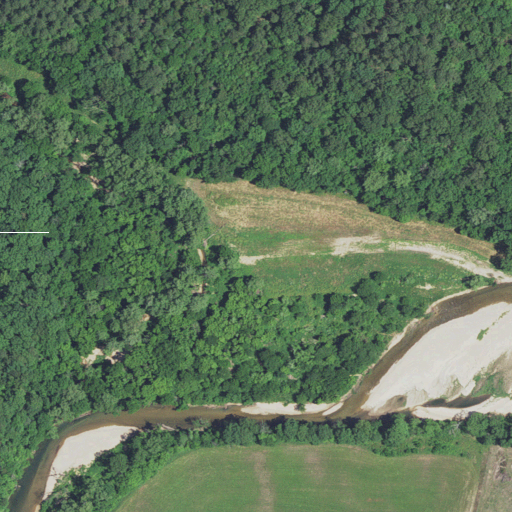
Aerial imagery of valley in Missouri named Creasy Hollow containing deciduous forest, pasture, mixed forest, grassland, evergreen forest, and barren land